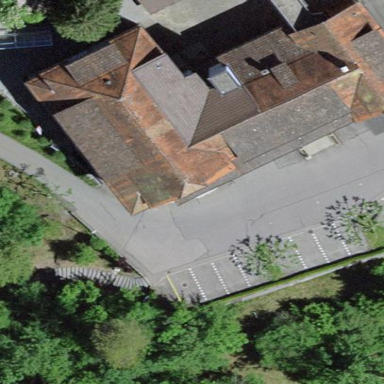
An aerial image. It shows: School building.